Question: I am using this codes to show <URL> :
this is my model :
'''
public class PaperOrder
{
public int PaperOrderId { get; set; }
[DisplayName("sfrsh dhndh")]
public string CustomerName { get; set; }
[DisplayName("gyrndh")]
public string ReceiverName { get; set; }
[DisplayName("shmrh tms")]
public string Tel { get; set; }
[DisplayName(" nw` sfrsh")]
public String OrderType { get; set; }
[DisplayName("t`dd")]
public String Count { get; set; }
[DisplayName("wD`yt sfrsh")]
public OrderStatus OrderStatus { get; set; }
[DisplayName("trykh rsl sfrsh")]
[DataType(DataType.Date)]
[DisplayFormat(DataFormatString = "{0:yyyy-MM-dd}", ApplyFormatInEditMode = true)]
public DateTime? StartDate { get; set; }
[DisplayName("trykh tmm sfrsh")]
[DataType(DataType.Date)]
[DisplayFormat(DataFormatString = "{0:yyyy-MM-dd}", ApplyFormatInEditMode = true)]
public DateTime? CompleteDate { get; set; }
}
'''
and other classes :
'''
public class PersianCulture : CultureInfo
{
private readonly System.Globalization.Calendar cal;
private readonly System.Globalization.Calendar[] optionals;
public PersianCulture()
: this("fa-IR", true)
{ }
public PersianCulture(string cultureName, bool useUserOverride)
: base(cultureName, useUserOverride)
{
cal = base.OptionalCalendars[0];
var optionalCalendars = new List<System.Globalization.Calendar>();
optionalCalendars.AddRange(base.OptionalCalendars);
optionalCalendars.Insert(0, new PersianCalendar());
Type formatType = typeof(DateTimeFormatInfo);
Type calendarType = typeof(System.Globalization.Calendar);
PropertyInfo idProperty = calendarType.GetProperty("ID", BindingFlags.Instance | BindingFlags.NonPublic);
FieldInfo optionalCalendarfield = formatType.GetField("optionalCalendars", BindingFlags.Instance | BindingFlags.NonPublic);
var newOptionalCalendarIDs = new Int32[optionalCalendars.Count];
for (int i = 0; i < newOptionalCalendarIDs.Length; i++)
newOptionalCalendarIDs[i] = (Int32)idProperty.GetValue(optionalCalendars[i], null);
optionalCalendarfield.SetValue(DateTimeFormat, newOptionalCalendarIDs);
optionals = optionalCalendars.ToArray();
cal = optionals[0];
DateTimeFormat.Calendar = optionals[0];
DateTimeFormat.MonthNames = new[] { "frwrdyn", "rdybhsht", "khrdd", "tyr", "mrdd", "shhrywr", "mhr", "abn", "adhr", "dy", "bhmn", "sfnd", "" };
DateTimeFormat.MonthGenitiveNames = new[] { "frwrdyn", "rdybhsht", "khrdd", "tyr", "mrdd", "shhrywr", "mhr", "abn", "adhr", "dy", "bhmn", "sfnd", "" };
DateTimeFormat.AbbreviatedMonthNames = new[] { "frwrdyn", "rdybhsht", "khrdd", "tyr", "mrdd", "shhrywr", "mhr", "abn", "adhr", "dy", "bhmn", "sfnd", "" };
DateTimeFormat.AbbreviatedMonthGenitiveNames = new[] { "frwrdyn", "rdybhsht", "khrdd", "tyr", "mrdd", "shhrywr", "mhr", "abn", "adhr", "dy", "bhmn", "sfnd", "" };
DateTimeFormat.AbbreviatedDayNames = new string[] { "y", "d", "s", "ch", "p", "j", "sh" };
DateTimeFormat.ShortestDayNames = new string[] { "y", "d", "s", "ch", "p", "j", "sh" };
DateTimeFormat.DayNames = new string[] { "ykhshnbh", "dwshnbh", "shnbh", "chhrshnbh", "pnjshnbh", "jm`h", "shnbh" };
DateTimeFormat.AMDesignator = "q.Z";
DateTimeFormat.PMDesignator = "b.Z";
DateTimeFormat.ShortDatePattern = "yyyy/MM/dd";
DateTimeFormat.ShortTimePattern = "HH:mm";
DateTimeFormat.LongTimePattern = "HH:mm:ss";
DateTimeFormat.FullDateTimePattern = "yyyy/MM/dd HH:mm:ss";
}
public override System.Globalization.Calendar Calendar
{
get { return cal; }
}
public override System.Globalization.Calendar[] OptionalCalendars
{
get { return optionals; }
}
public static DateTime PersianToGregorianUS(DateTime faDate)
{
return new PersianCalendar().ToDateTime(faDate.Year, faDate.Month, faDate.Day, faDate.Hour, faDate.Minute, faDate.Second, faDate.Millisecond);
}
}
public class DateTimeBinder : IModelBinder
{
public object BindModel(ControllerContext controllerContext, ModelBindingContext bindingContext)
{
var value = bindingContext.ValueProvider.GetValue(bindingContext.ModelName);
var date = (DateTime)value.ConvertTo(typeof(DateTime), CultureInfo.CurrentCulture);
date = PersianCulture.PersianToGregorianUS(date);
return date;
}
}
public class NullableDateTimeBinder : IModelBinder
{
public object BindModel(ControllerContext controllerContext, ModelBindingContext bindingContext)
{
var value = bindingContext.ValueProvider.GetValue(bindingContext.ModelName);
if (value != null)
{
var date = (DateTime)value.ConvertTo(typeof(DateTime), CultureInfo.CurrentCulture);
if (date!= null)
date = PersianCulture.PersianToGregorianUS(date);
return date;
}
return null;
}
}
public class DateTimeActionFilter : ActionFilterAttribute
{
public override void OnActionExecuted(ActionExecutedContext filterContext)
{
base.OnActionExecuted(filterContext);
//if (System.Threading.Thread.CurrentThread.CurrentCulture.LCID == 1065)
System.Threading.Thread.CurrentThread.CurrentCulture = System.Threading.Thread.CurrentThread.CurrentUICulture = new PersianCulture();
}
}
'''
global.asax
'''
protected void Application_Start()
{
AreaRegistration.RegisterAllAreas();
FilterConfig.RegisterGlobalFilters(GlobalFilters.Filters);
RouteConfig.RegisterRoutes(RouteTable.Routes);
BundleConfig.RegisterBundles(BundleTable.Bundles);
GlobalFilters.Filters.Add(new DateTimeActionFilter());
ModelBinders.Binders.Add(typeof(DateTime), new DateTimeBinder());
ModelBinders.Binders.Add(typeof(DateTime?), new NullableDateTimeBinder());
}
'''
part of my edit.cshtml
'''
<div class="form-group">
@Html.LabelFor(model => model.StartDate, htmlAttributes: new { @class = "control-label col-md-2" })
<div class="col-md-10">
@Html.TextBoxFor(model => model.StartDate, new { @id = "pcal1", @class = "pdate form-control" })
@Html.ValidationMessageFor(model => model.StartDate, "", new { @class = "text-danger" })
</div>
</div>
<div class="form-group">
@Html.LabelFor(model => model.CompleteDate, htmlAttributes: new { @class = "control-label col-md-2" })
<div class="col-md-10">
@Html.TextBoxFor(model => model.CompleteDate, new { @id = "pcal2", @class = "pdate form-control" })
@Html.ValidationMessageFor(model => model.CompleteDate, "", new { @class = "text-danger" })
</div>
</div>
'''
every thing works fine,but when i want to show only Date in my application it doesn't show it properly.
for example when i want to show only Date in an input it shows it like this(look at the zeros):
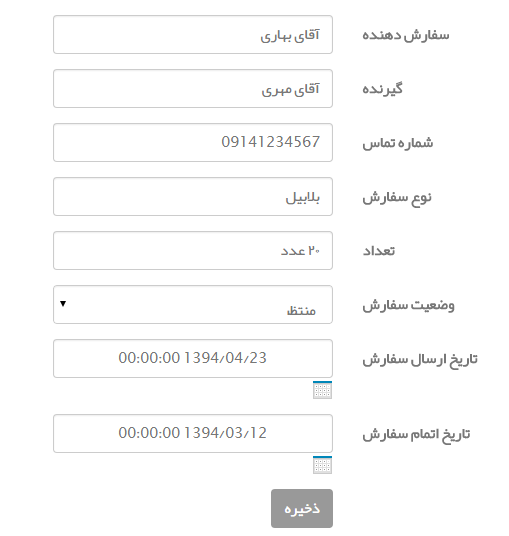
Answer: In the view replace code:
'''
@Html.TextBoxFor(model => model.StartDate, new { @id = "pcal1", @class = "pdate form-control" })
'''
With the following:
'''
@Html.TextBox("StartDate", Model.StartDate.Value.ToShortDateString(), new { @id = "pcal1", @class = "pdate form-control" })
'''
Without specifying a specfic method to convert 'DateTime' value to 'String', method 'ToString()' is called that shows time part too. To avoid this you must specify proper method that is 'ToShortDateString()' in this case. Don't forget to check possible null reference too.